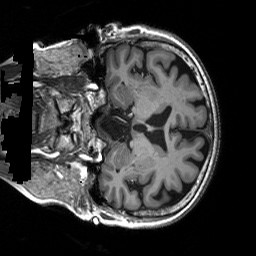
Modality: T1w
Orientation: coronal
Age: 58
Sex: female
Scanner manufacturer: siemens
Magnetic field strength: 3 T
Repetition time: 2.5 s
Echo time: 0.00248 s